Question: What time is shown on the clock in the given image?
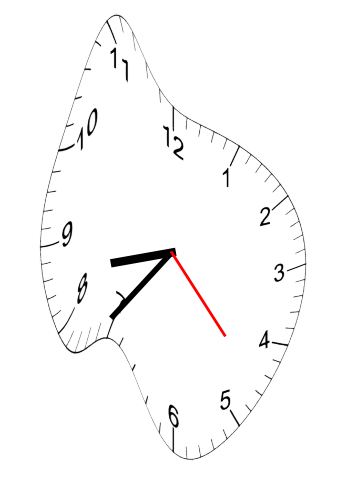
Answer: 08:36:23